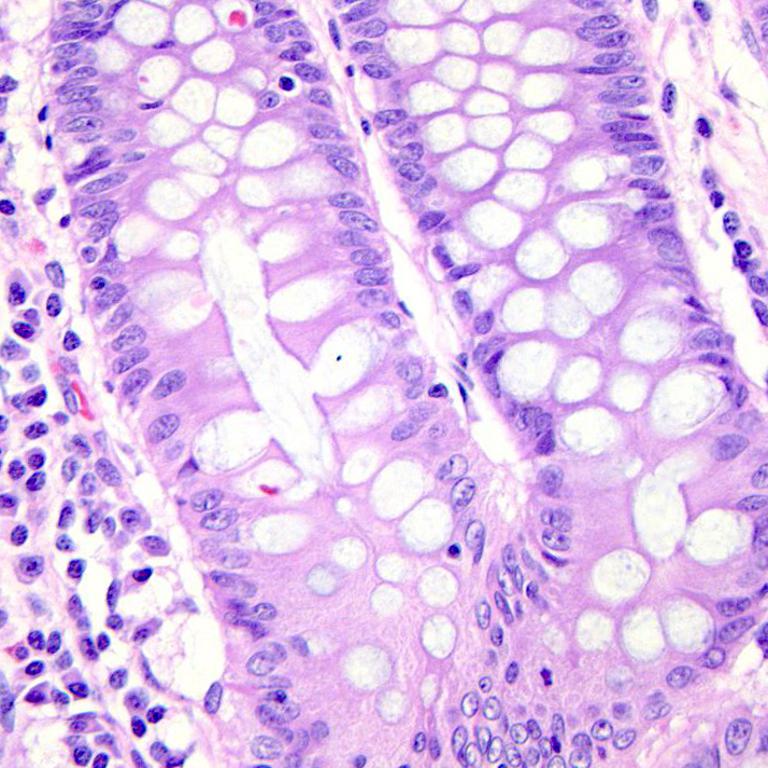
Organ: colon
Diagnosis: benign